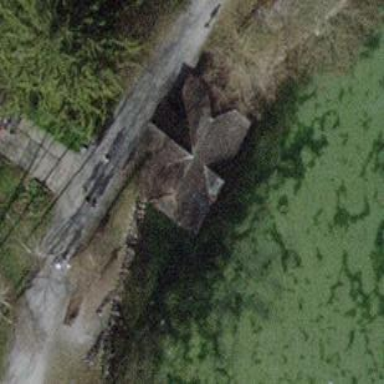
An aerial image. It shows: Boathouse.